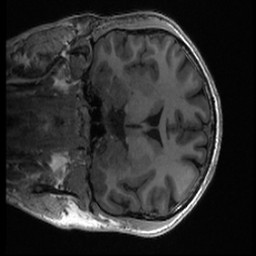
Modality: T1w
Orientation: coronal
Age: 18
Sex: female